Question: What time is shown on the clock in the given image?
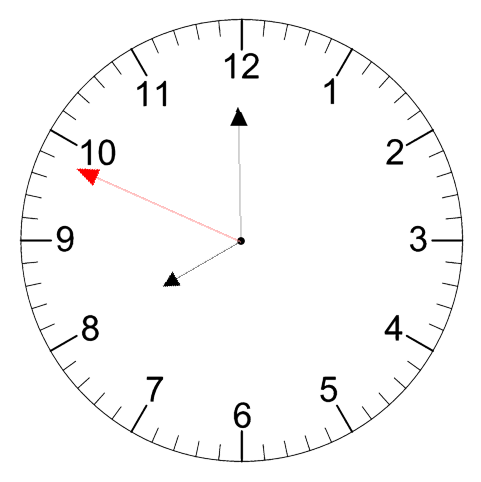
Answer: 07:59:49